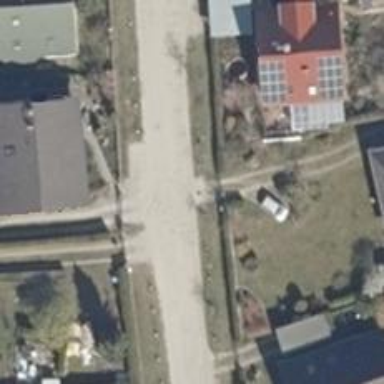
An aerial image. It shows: Gravel residential road with no sidewalk.